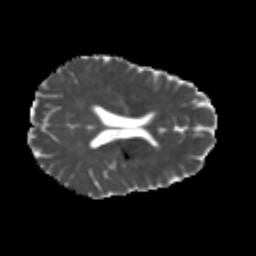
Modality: MD
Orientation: axial
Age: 26
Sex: female
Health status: healthy
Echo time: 0.074 s